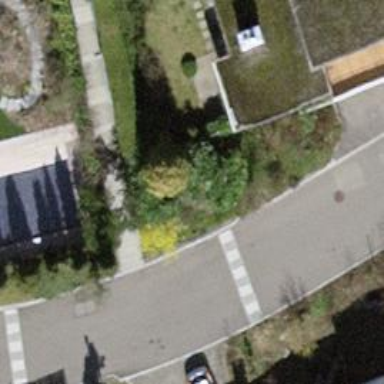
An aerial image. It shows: Set of steps on the road.